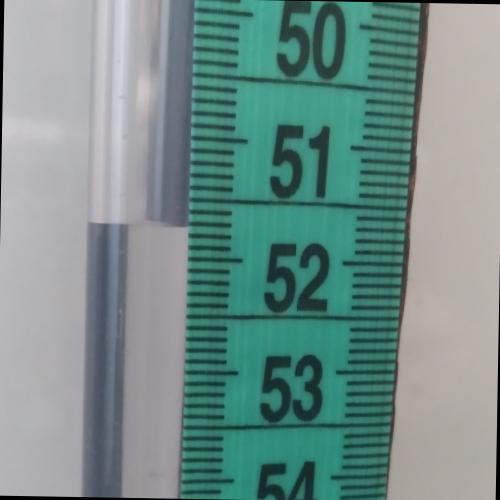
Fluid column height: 51.7 cm